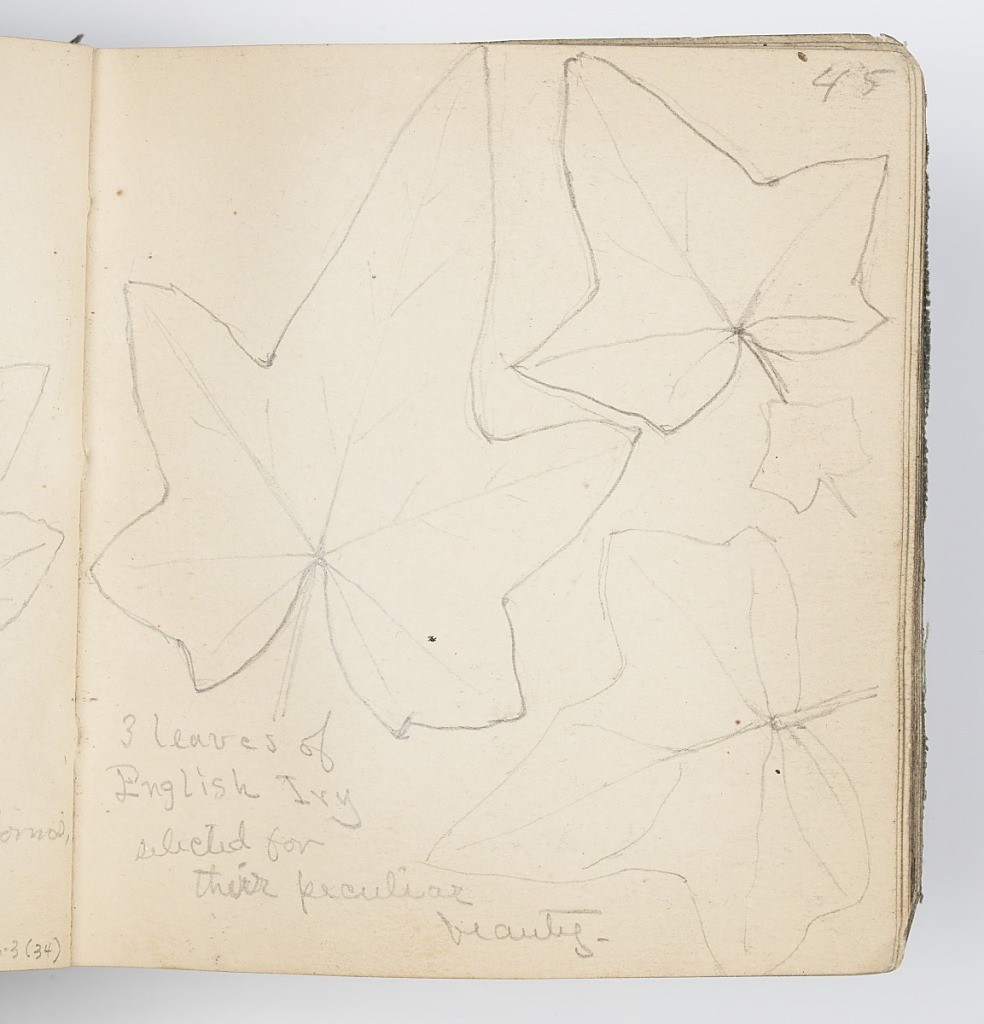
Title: Sketchbook Page: English Ivy Leaves
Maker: Kenyon Cox, American, 1856–1919
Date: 1874
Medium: Graphite on paper
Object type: Sketchbook folio
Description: Recto: Three large ivy leaves, with a study of one smaller leaf to the right.
Verso: Two leaves of a bleeding heart on a stem.